Question: I have a custom listview which having button as a item.

I want to set Listener to this button. Currently im using following code in the adapter to Identify it.
'''
holder.editDetails.setOnClickListener(new View.OnClickListener() {
@Override
public void onClick(View v) {
//rowItem.getUserID();
Toast.makeText(getContext(), "Done", Toast.LENGTH_SHORT).show();
}
});
'''
Is there anyway to Identify this button onclick event outside adapter.(in the Main.class) like
'''
listView.setOnItemClickListener(new OnItemClickListener() {
});
'''
Sorry for my poor english
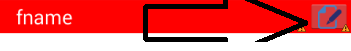
Answer: If your 'Activity' is an 'ListActivity' you can use 'onItemClick' :
'''
@Override
public void onItemClick(AdapterView<?> parent, View view, int position, long id) {
// TODO
}
'''